Question: I'm trying to build a sql that will return the customers for a specific invoice as a list.
To better explain myself I've attach a diagram of what I'm trying to accomplish.

AS you can see from the SQL Result I would like the SQL to show the customers as a list for each invoices.number
How would I accomplish the SQL (for SQL SERVER)?
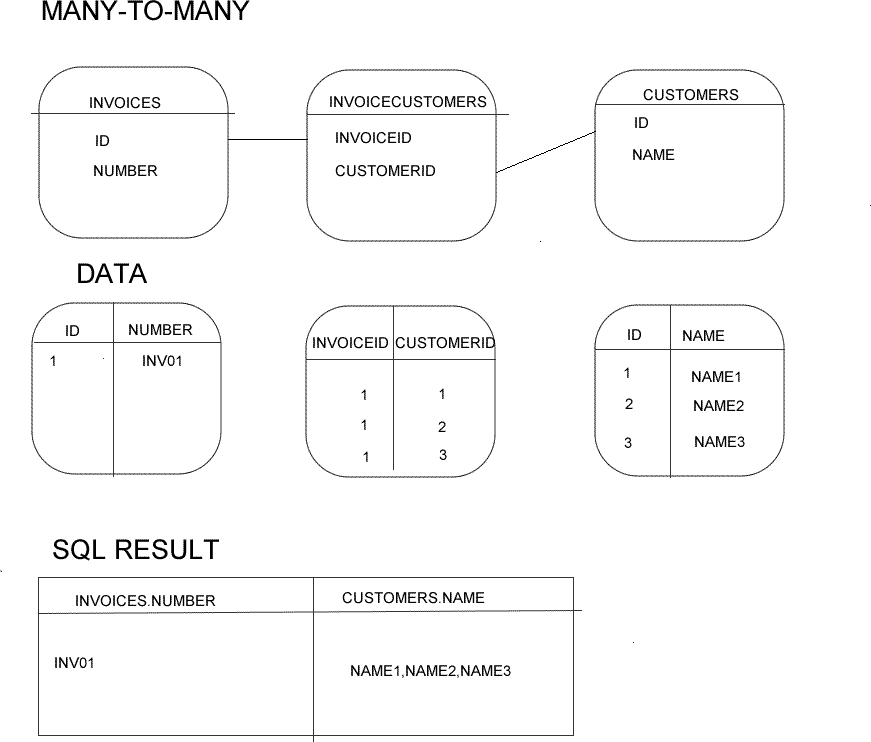
Answer: '''
declare @Invoices table(ID int, Number varchar(10))
declare @Customers table(ID int, Name varchar(20))
declare @InvoiceCustomers table(InvoiceID int, CustomerID int)
insert into @Invoices values (1, 'INV01')
insert into @Customers values (1, 'NAME1'),(2, 'NAME2'),(3, 'NAME3')
insert into @InvoiceCustomers values (1, 1),(1, 2),(1, 3)
select I.Number as InvoicesNumber,
stuff((select ', '+C.Name
from @Customers as C
inner join @InvoiceCustomers as IC
on C.ID = IC.CustomerID
where IC.InvoiceID = I.ID
for xml path(''), type).value('.', 'varchar(max)'), 1, 2, '') as CustomersName
from @Invoices as I
'''